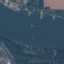
Label: River